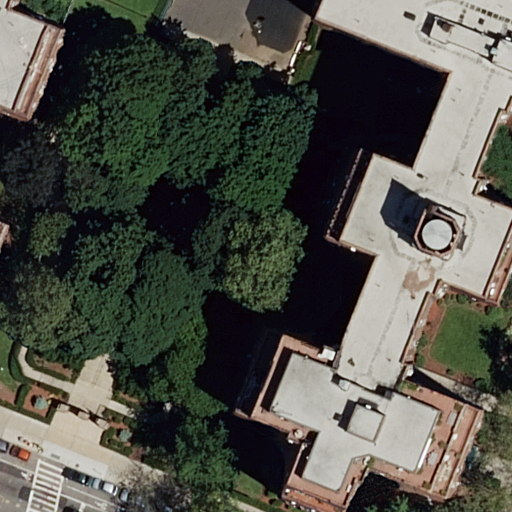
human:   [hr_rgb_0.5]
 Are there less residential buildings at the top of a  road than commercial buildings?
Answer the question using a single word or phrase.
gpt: no

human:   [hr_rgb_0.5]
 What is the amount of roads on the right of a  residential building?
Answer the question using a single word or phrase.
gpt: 4

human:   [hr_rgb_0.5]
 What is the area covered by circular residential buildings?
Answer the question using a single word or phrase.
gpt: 0m2

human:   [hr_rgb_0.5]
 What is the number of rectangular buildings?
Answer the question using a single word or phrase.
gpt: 0

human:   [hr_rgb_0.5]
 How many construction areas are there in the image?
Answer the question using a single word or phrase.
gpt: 0

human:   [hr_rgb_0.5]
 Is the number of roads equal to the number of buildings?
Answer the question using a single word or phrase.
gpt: no

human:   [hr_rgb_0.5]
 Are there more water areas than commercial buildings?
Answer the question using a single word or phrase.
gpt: no

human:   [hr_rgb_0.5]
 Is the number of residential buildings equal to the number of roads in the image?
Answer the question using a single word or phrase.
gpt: no

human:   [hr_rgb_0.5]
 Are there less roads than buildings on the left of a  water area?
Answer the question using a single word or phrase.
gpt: no

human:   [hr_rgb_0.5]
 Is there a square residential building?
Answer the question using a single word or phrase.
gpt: no

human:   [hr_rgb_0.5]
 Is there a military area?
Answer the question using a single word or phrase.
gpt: no

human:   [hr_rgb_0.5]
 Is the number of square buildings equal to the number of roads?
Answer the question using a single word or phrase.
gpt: no

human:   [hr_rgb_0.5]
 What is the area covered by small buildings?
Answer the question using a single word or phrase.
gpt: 0m2

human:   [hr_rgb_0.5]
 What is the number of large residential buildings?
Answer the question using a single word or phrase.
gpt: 2

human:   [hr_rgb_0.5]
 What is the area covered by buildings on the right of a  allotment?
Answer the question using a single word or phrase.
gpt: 0m2

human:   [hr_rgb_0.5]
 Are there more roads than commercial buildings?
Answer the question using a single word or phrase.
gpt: yes

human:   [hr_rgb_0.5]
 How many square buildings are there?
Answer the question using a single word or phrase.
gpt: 0

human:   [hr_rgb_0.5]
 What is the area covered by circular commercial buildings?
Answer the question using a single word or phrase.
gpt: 0m2

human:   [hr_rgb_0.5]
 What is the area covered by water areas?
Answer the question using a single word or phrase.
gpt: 0m2

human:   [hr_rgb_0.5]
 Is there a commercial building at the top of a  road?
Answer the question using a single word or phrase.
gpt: no

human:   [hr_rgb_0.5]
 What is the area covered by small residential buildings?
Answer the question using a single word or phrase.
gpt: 0m2

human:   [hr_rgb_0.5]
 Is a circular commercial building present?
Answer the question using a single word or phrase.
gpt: no

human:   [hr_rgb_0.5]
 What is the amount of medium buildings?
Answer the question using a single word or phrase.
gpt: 0

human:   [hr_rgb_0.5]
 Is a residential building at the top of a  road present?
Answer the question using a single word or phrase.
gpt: yes

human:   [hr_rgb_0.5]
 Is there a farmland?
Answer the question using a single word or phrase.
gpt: no

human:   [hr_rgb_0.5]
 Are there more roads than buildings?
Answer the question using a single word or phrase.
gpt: yes

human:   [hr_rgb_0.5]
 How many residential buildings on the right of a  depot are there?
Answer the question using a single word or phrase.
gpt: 0

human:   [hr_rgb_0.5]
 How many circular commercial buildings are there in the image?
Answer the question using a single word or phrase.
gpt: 0

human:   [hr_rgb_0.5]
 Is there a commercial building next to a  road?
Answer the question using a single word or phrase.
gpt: no

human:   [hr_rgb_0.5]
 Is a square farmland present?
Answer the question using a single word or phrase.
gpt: no

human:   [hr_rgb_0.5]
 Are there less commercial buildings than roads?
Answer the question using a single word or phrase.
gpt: yes

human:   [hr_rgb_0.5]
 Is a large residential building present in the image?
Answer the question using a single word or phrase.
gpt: yes

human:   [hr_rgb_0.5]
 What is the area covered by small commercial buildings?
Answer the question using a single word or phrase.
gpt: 0m2

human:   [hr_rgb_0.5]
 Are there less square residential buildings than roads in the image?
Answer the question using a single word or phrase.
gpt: yes

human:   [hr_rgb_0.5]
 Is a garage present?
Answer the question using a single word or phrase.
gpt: no

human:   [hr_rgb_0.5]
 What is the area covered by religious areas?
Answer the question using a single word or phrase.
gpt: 0m2

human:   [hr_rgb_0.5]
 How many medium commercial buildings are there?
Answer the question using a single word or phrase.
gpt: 0